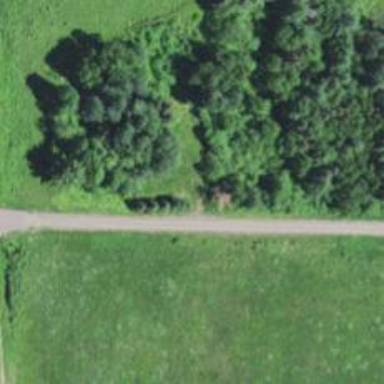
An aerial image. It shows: Driveway for service vehicles.